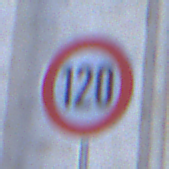
Verkehrszeichen: Geschwindigkeit120
Umgebung: Outdoor, Urban
Tageszeit: SunriseSunset
Wetter: Clear
Licht: Natural
Jahreszeit: NotSpecified
Kontrast: MediumContrast